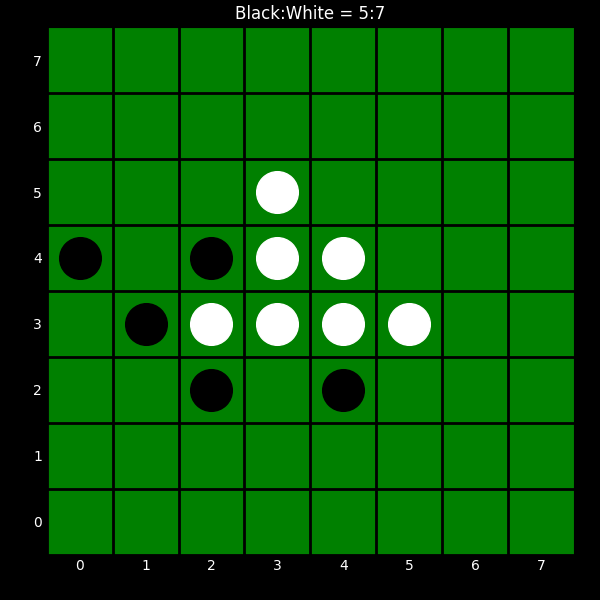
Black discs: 5
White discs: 7